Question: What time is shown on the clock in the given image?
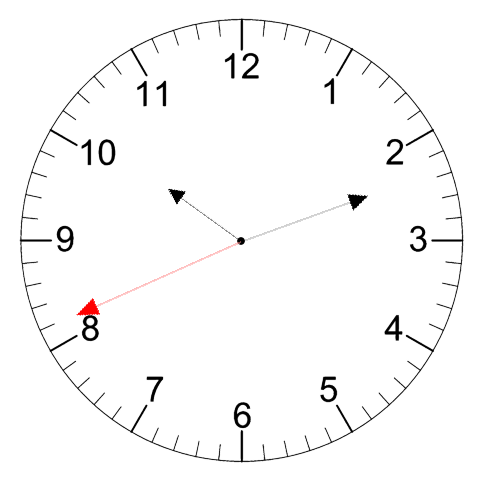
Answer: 10:11:41